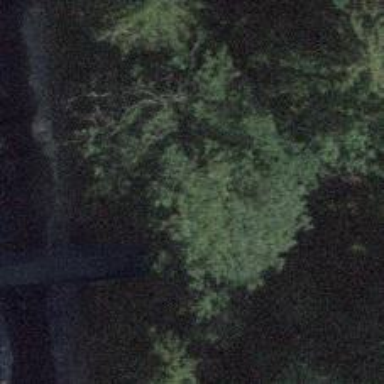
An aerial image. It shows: Path on bridge.